Interaction volume radius: 10 \u00c5
Interaction volume height: 20 \u00c5
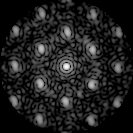
Disorder parameter: 0.3567